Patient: sex F, age 59
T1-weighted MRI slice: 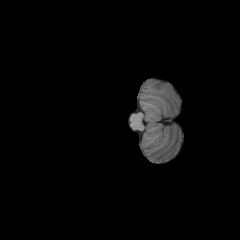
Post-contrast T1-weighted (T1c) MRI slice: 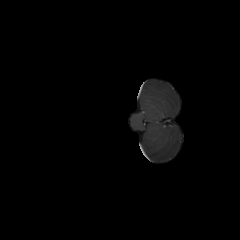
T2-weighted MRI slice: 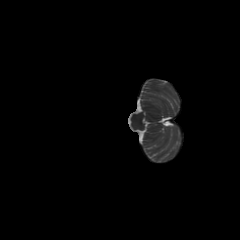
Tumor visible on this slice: no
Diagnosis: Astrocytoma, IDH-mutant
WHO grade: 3